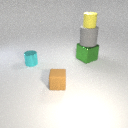
small brown rubber cube in front of large green metal cube